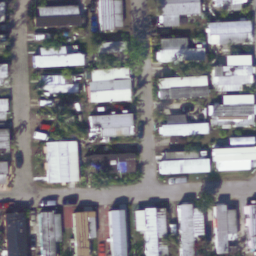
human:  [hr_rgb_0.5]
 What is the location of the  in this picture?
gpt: i cannot see it